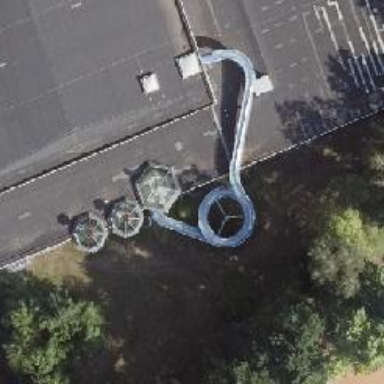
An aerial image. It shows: Water slide attraction.